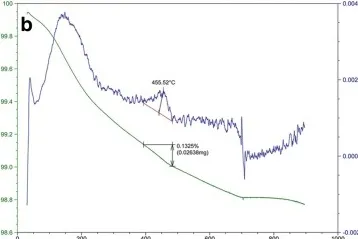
B; Thermogravimetric analysis of the regional sample shows weight loss near 450. C, and no prominent weight loss was found at 550-600. C.
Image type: chart (chart)